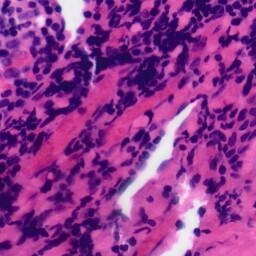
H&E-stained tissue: Tonsil